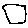
Label: square